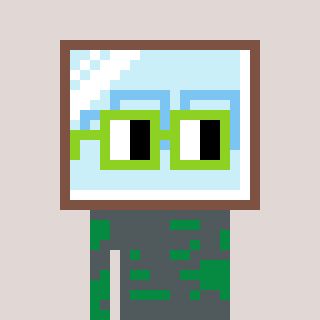
a pixel art character with square light green glasses, a mirror-shaped head and a green-colored body on a warm background